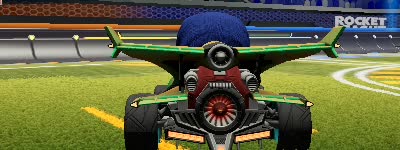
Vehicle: aftershock